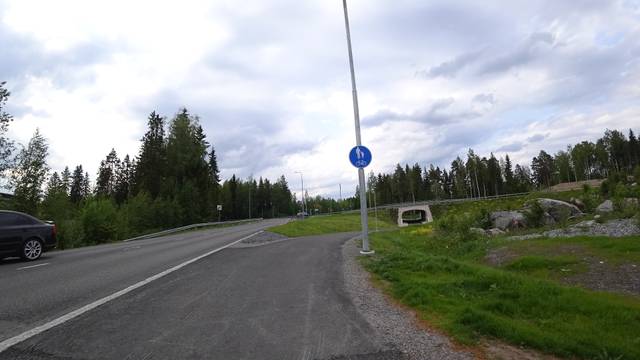
Region: Finland
Coordinates: 61.516, 23.596